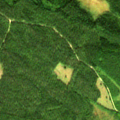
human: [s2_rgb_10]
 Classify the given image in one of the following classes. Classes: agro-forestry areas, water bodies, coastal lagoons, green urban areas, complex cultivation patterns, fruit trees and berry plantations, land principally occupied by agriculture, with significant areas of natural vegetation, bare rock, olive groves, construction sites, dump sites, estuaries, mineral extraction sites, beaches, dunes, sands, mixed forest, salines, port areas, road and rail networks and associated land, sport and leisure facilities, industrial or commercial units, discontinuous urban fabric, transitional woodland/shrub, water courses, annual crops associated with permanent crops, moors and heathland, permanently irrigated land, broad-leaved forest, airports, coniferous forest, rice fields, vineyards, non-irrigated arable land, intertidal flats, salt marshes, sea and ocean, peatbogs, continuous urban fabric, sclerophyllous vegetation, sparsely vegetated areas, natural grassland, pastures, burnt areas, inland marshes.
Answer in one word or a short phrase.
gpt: coniferous forest, transitional woodland/shrub, peatbogs